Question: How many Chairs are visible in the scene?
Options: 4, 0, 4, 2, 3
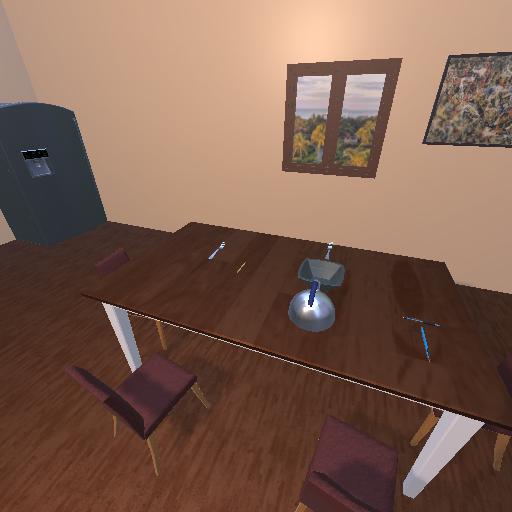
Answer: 4